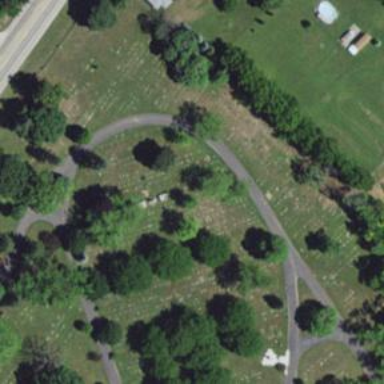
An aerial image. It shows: War memorial known as the Veteran's Monument. It is historic site dedicated to veterans.